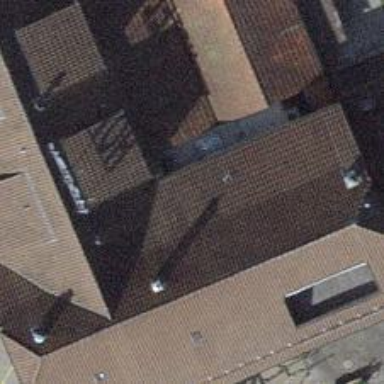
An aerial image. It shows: Restaurant.